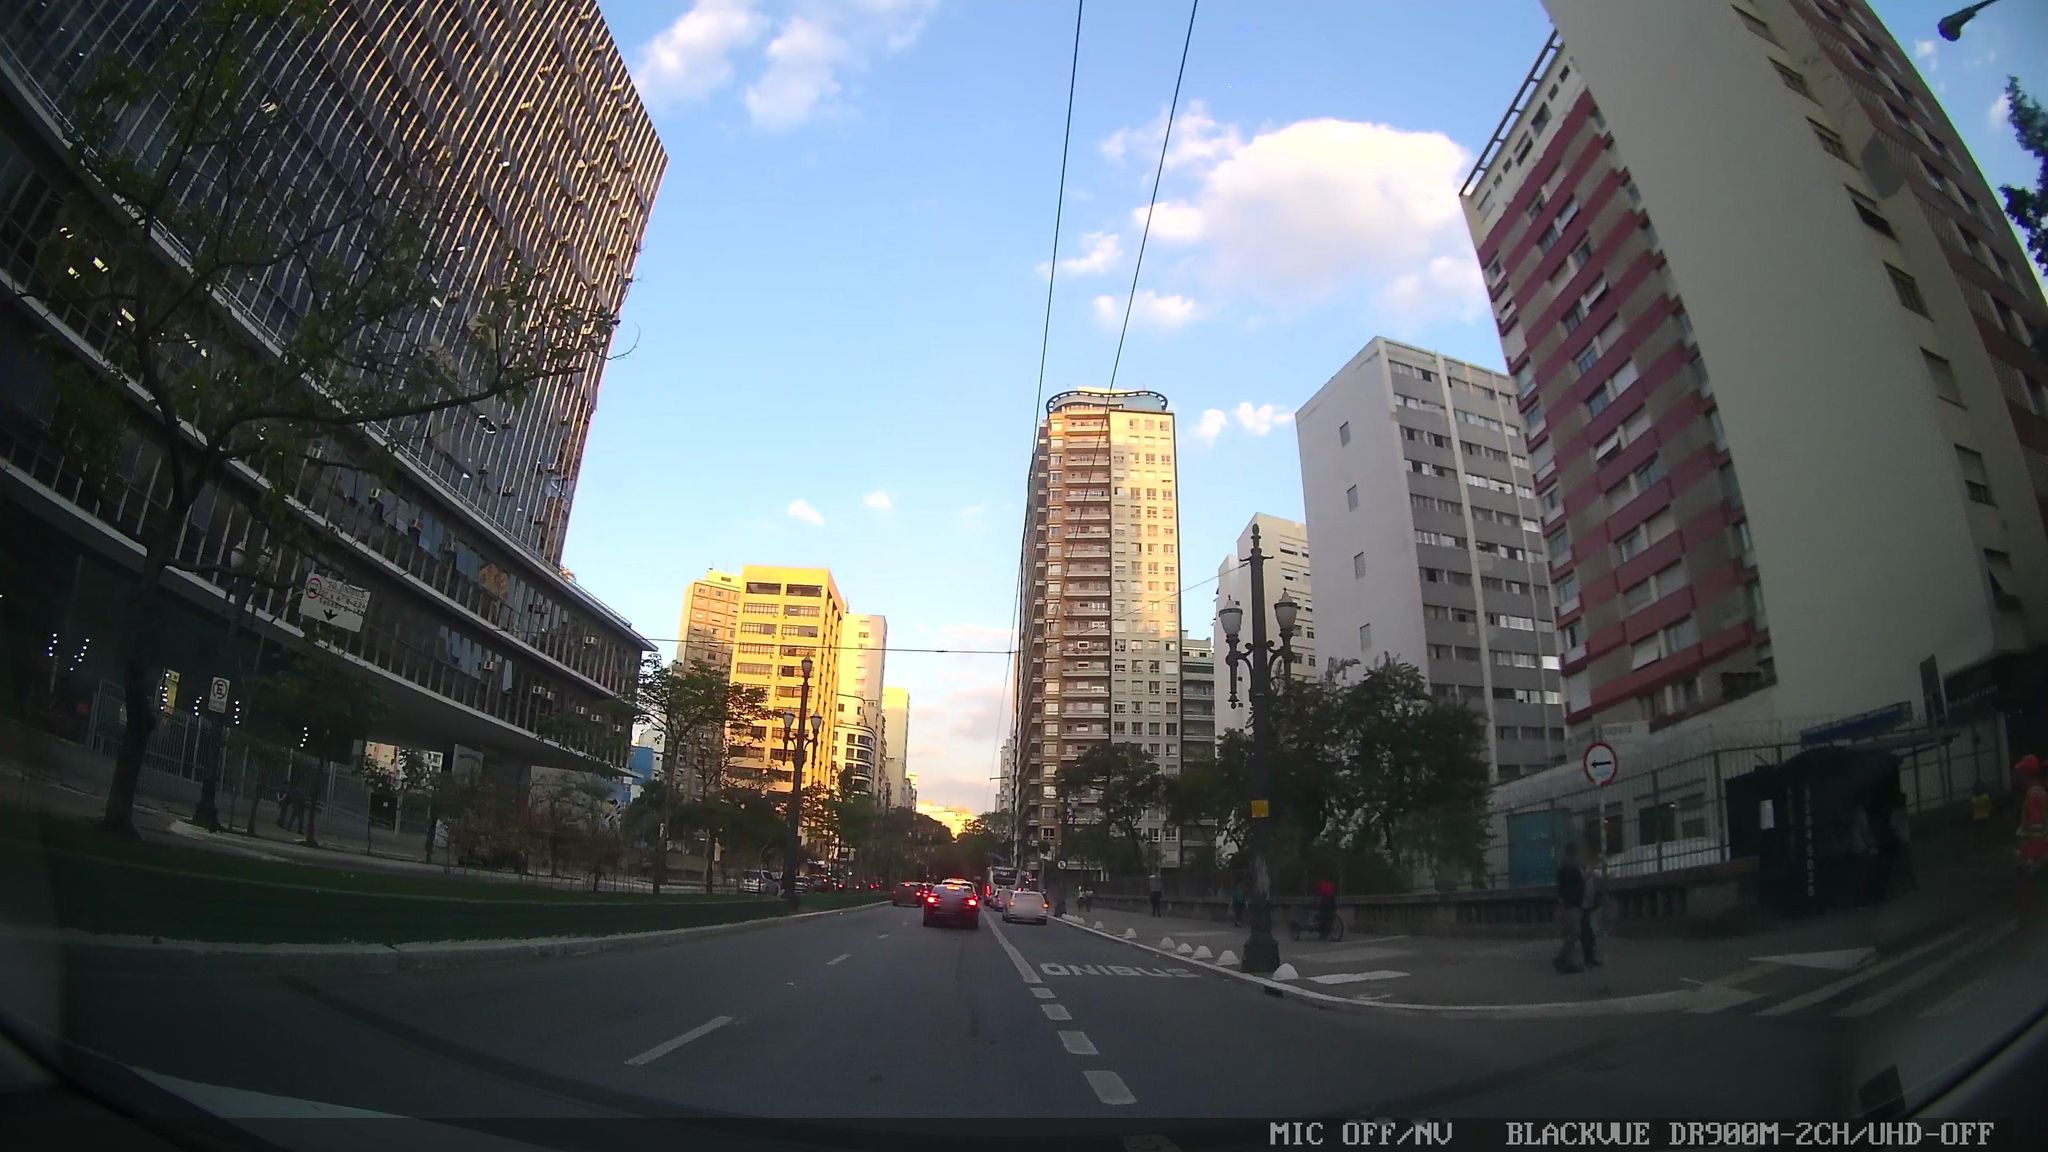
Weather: clear
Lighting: day
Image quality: good
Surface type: driving surface
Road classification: secondary
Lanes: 3
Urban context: urban centre
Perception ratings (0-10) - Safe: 6.05, Lively: 7.66, Beautiful: 1.65, Boring: 3.7, Depressing: 2.35, Wealthy: 2.92